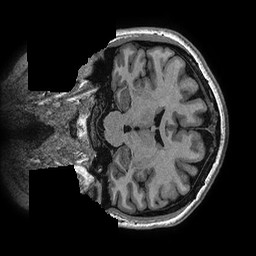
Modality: T1w
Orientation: coronal
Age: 37
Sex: female
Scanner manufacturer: ge
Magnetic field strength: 3 T
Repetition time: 0.006952 s
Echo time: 0.00292 s